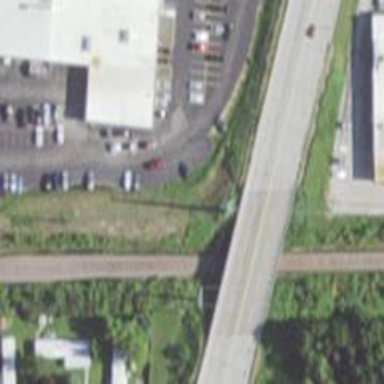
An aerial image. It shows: Footway on bridge.